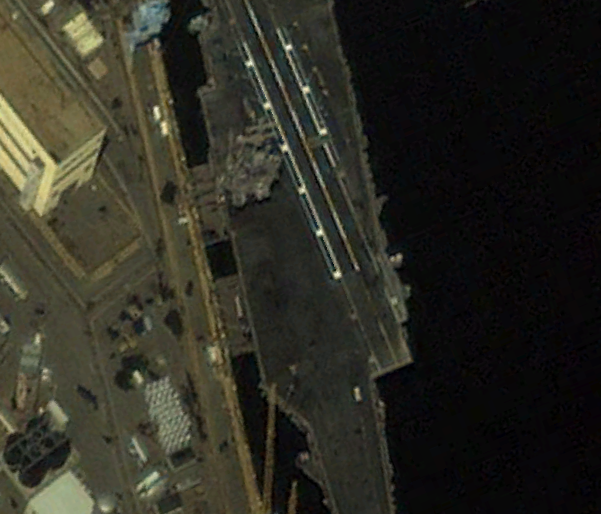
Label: aircraft_carrier